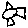
Label: fish